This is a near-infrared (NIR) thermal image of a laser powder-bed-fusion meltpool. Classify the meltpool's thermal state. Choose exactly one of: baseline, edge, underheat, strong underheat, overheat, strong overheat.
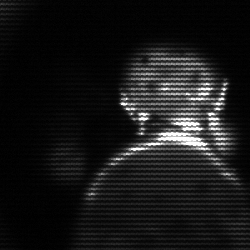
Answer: baseline